Current action and preconditions to check: trajectory_clear

Your task: For each precondition in the list above, predict whether it will hold at this action.

Consider the current scene as observed from the mobile robot's camera, and analyze the predicted future states of all dynamic agents (e.g., people, animals, vehicles, or any moving entities) within the NEXT SECOND.

IMPORTANT: Only answer "very likely" if you are absolutely certain—based on strong, clear evidence—that a dynamic agent will violate the precondition in the predicted future state. Do NOT answer "very likely" for unlikely, ambiguous, or low-probability risks.

Ask yourself for each precondition: Is there a high probability, with clear and convincing evidence, that the predicted future states of any dynamic agent will interfere with the predicted future state of the currently executing action within the NEXT SECOND, causing that precondition to fail?

Assess the risk level based on these predictions. Use "likely" or "very likely" if motions create a clear risk of interference.

Use "neutral" or "improbable" if agents are nearby but their predicted paths are clearly diverging or non-conflicting.

Failure Risk Categories: "very improbable", "improbable", "neutral", "likely", "very likely"

Answer Format: Output ONLY the probability_of_failure value from these categories: "very improbable", "improbable", "neutral", "likely", "very likely"

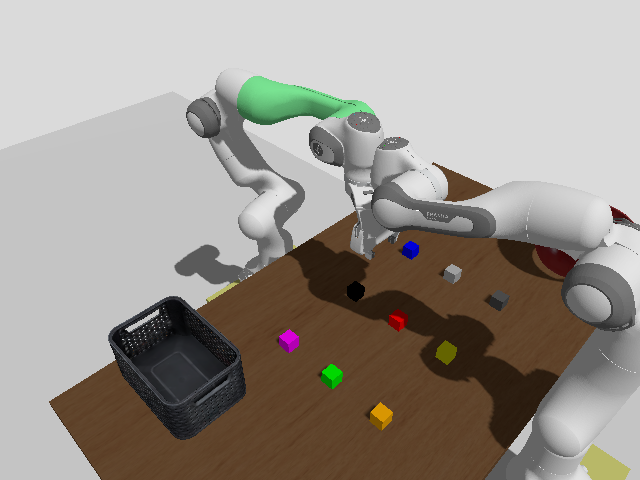

Answer: very likely